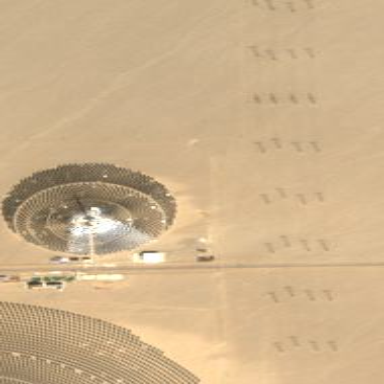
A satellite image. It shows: Solar power plant surrounded by fence.